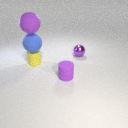
small purple metal sphere behind small purple rubber cylinder